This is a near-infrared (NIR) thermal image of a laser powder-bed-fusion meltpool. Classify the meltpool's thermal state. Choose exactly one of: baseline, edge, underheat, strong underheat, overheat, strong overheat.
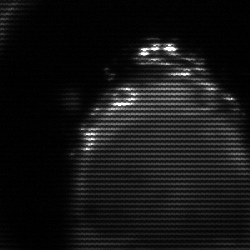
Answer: edge